Aerial crown-view tile of a tropical tree (Barro Colorado Island, Panama), acquired 20250217:
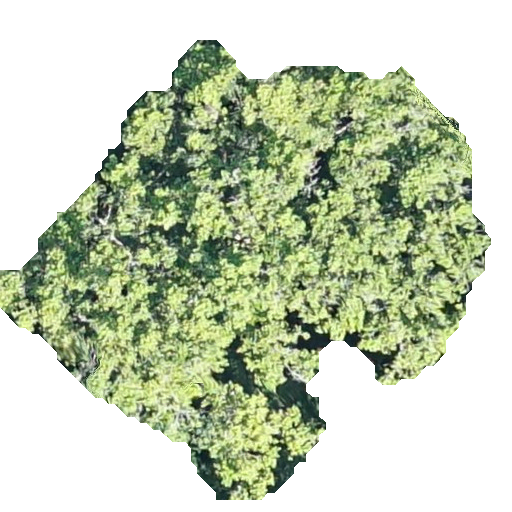
Species: Poulsenia armata
GBIF accepted scientific name: Poulsenia armata
Crown area: 199.178 m²